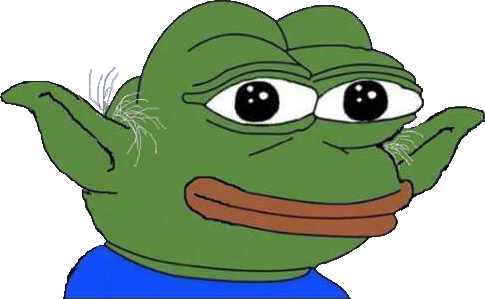
Label: 5_Pepe